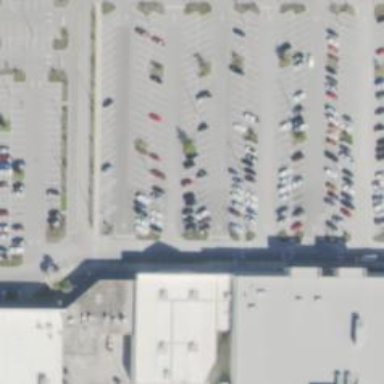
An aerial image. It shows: Parking space is available.